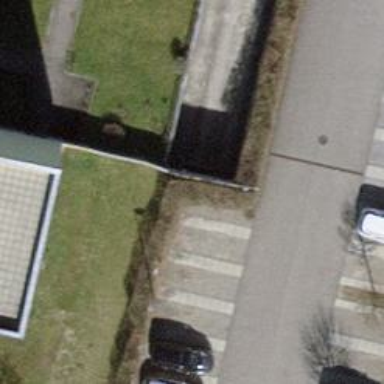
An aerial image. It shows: Parking entrance.